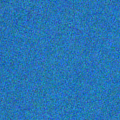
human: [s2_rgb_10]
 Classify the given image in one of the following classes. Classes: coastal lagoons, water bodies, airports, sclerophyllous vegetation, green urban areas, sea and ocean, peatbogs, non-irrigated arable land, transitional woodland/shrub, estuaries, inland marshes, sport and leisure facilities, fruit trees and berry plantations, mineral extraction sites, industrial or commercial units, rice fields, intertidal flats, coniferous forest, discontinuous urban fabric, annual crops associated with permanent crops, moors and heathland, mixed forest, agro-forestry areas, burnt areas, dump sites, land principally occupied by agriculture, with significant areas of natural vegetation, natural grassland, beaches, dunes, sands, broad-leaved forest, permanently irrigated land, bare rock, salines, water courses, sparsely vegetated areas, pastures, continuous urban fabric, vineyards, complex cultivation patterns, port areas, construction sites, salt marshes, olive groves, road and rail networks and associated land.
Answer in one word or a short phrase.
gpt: sea and ocean